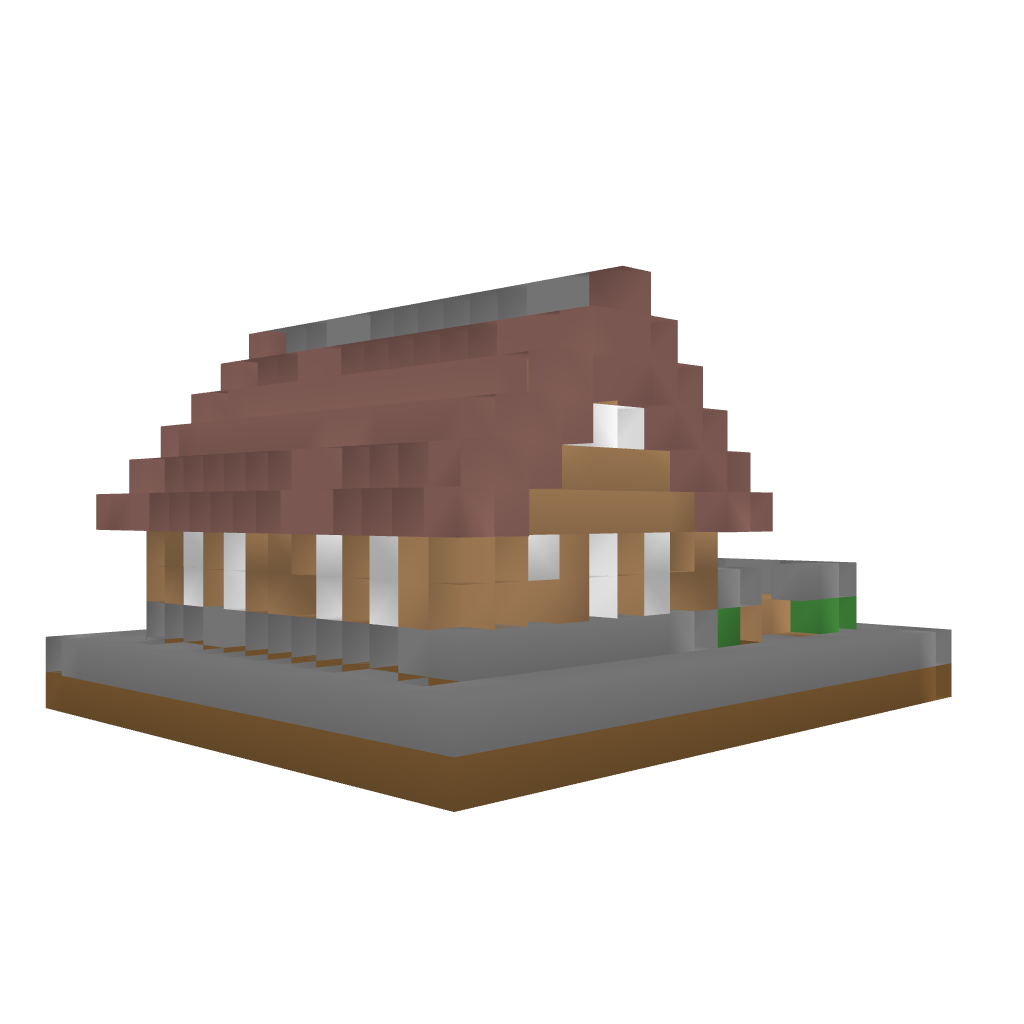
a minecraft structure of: Survival Home 2 bad low quality